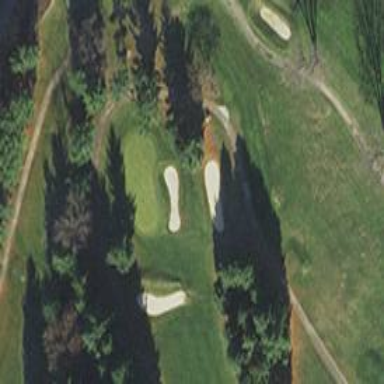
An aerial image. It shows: Golf hole.